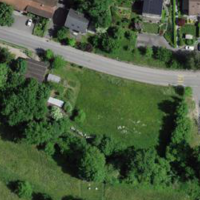
EUNIS habitat code: 55
Species observed at this site:
Veronica chamaedrys
Lamium galeobdolon